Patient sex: M
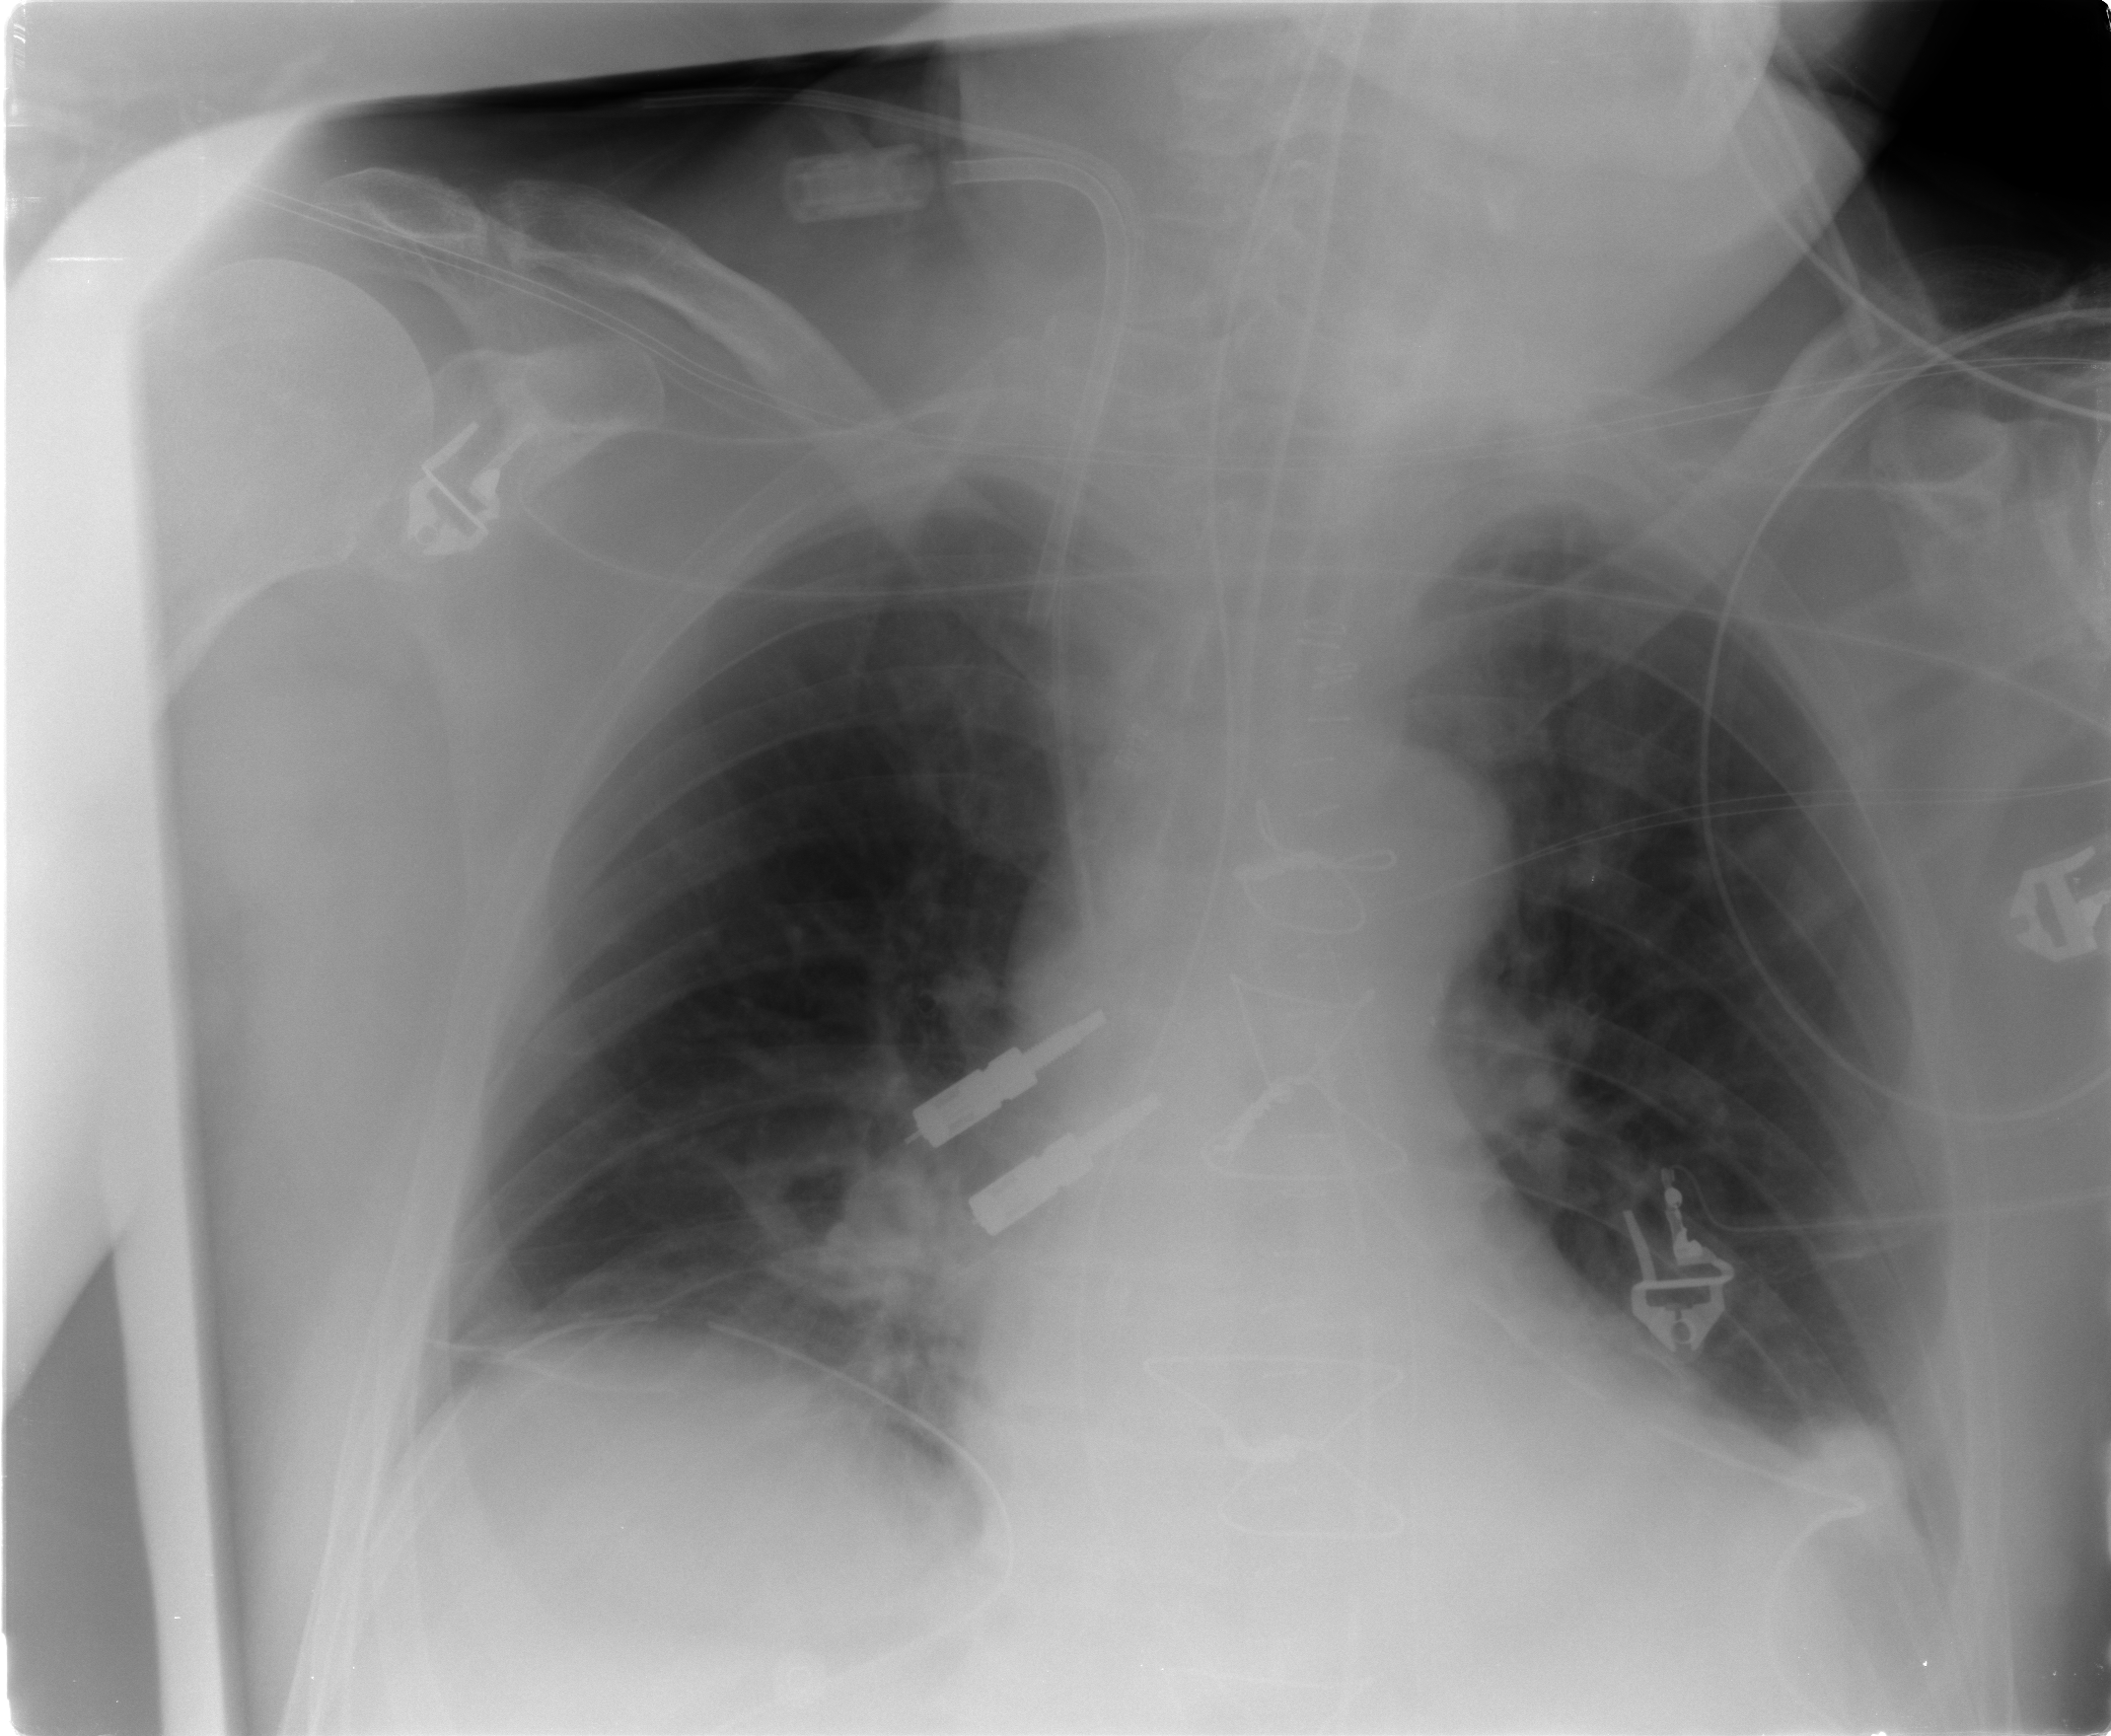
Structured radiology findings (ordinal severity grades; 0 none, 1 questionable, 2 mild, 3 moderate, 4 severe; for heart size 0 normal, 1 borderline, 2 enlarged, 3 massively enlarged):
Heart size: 1
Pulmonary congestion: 2
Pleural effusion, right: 2
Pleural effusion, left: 2
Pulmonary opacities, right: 0
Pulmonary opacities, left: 0
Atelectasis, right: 2
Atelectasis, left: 2